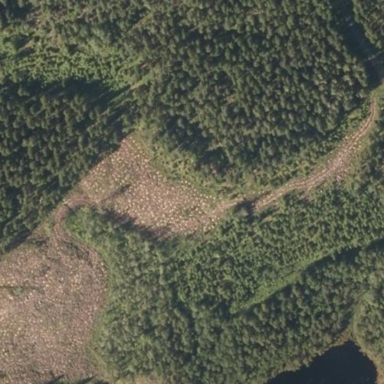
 likely man-made clearing in the landscape."